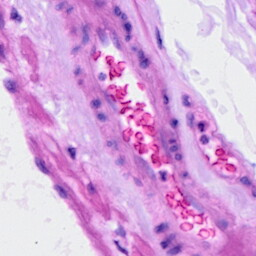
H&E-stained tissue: Ovarian